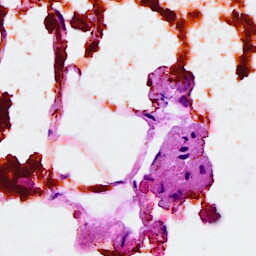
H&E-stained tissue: Breast